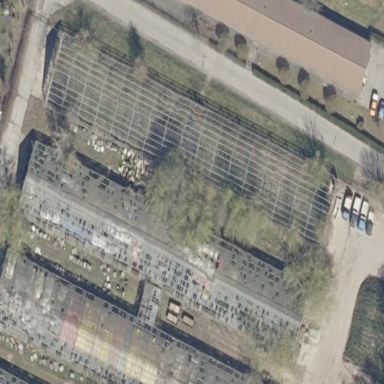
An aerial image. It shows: Greenhouse.